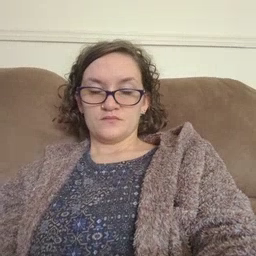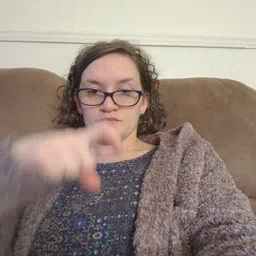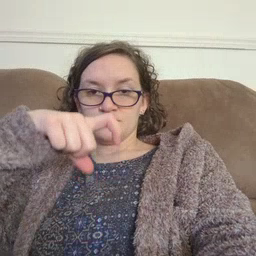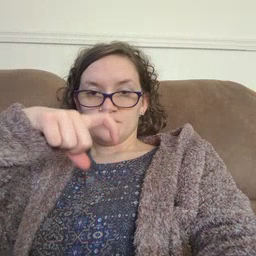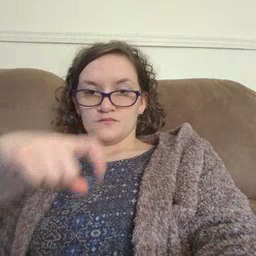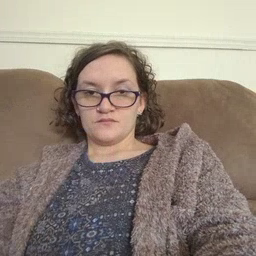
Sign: time